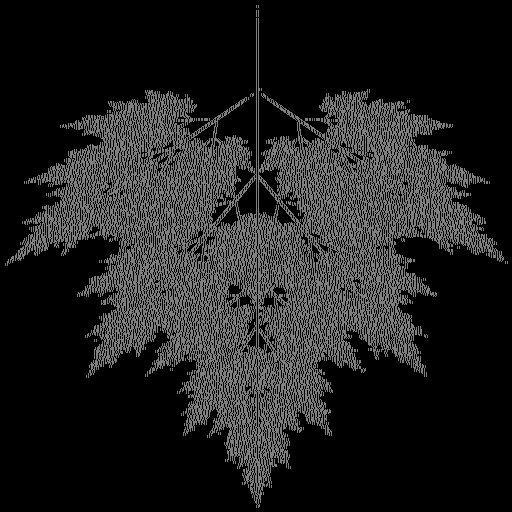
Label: tree